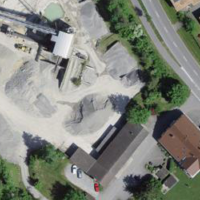
EUNIS habitat code: 56
Species observed at this site:
Rhamnus cathartica
Filipendula ulmaria